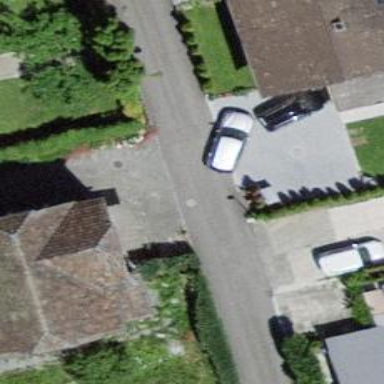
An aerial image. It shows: Asphalt road in residential area.